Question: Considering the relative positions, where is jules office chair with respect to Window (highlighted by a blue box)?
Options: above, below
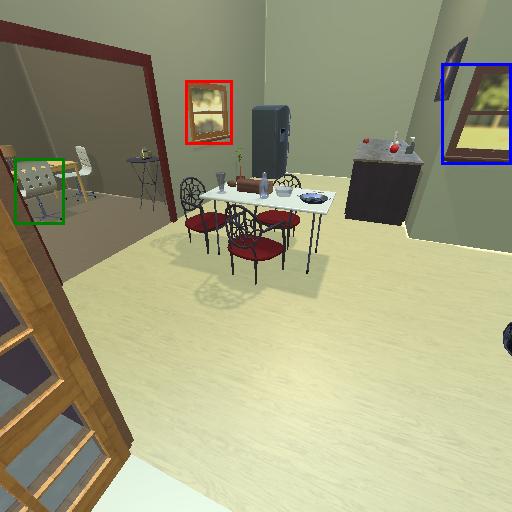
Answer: above